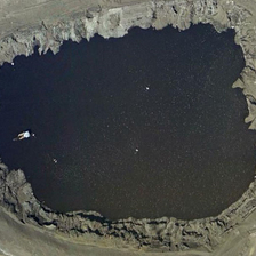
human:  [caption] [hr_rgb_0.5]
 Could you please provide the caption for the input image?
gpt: There's a boat in the pool.

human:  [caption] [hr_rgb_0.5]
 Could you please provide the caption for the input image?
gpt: There is a boat in the swimming pool.

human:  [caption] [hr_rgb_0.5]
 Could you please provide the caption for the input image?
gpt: There is a boat in the pool.

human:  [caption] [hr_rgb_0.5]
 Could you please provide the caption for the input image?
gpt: The pool reflected the stars in the sky.

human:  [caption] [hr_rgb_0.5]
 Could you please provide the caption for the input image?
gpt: The pool reflects the stars in the sky.